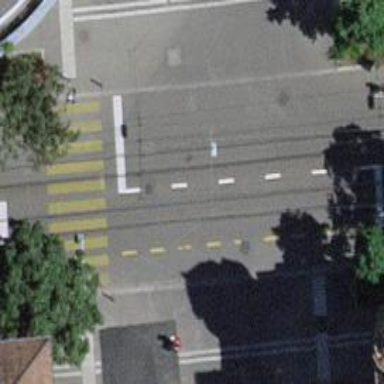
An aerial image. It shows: Tram level crossing on railway.